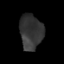
Tissue: lung
Cell type: Epithelial cells
Senescence score: 0.125
Nuclear area (px): 785
Mean DAPI intensity: 52.981